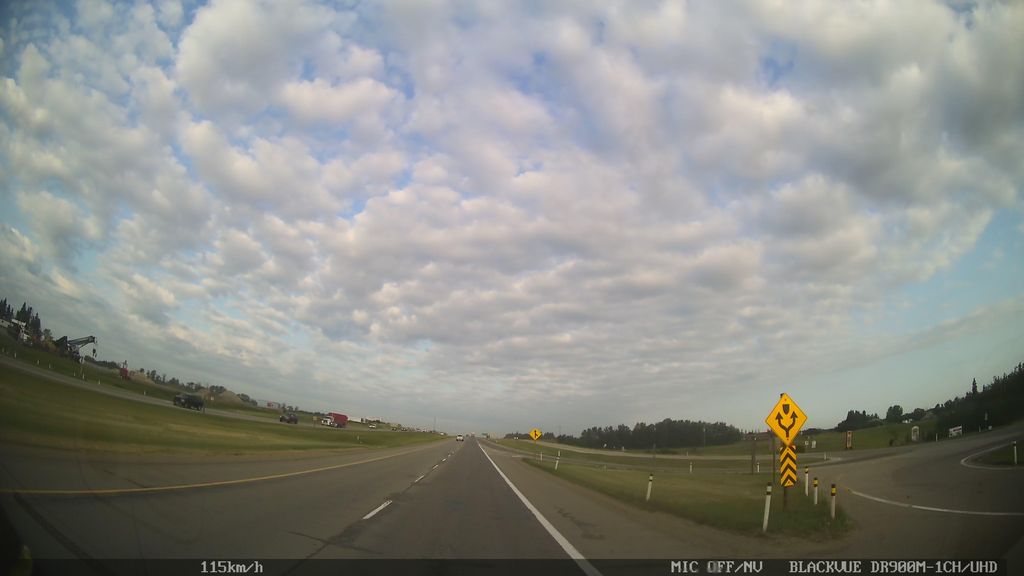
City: edmonton